Question: Rating Not Showing properly in Chrome (Ipad)
I have used asp.net defalt rating control. Its works perfectly in all browsers with no
compatibility issues. But its no doing fine in
Ipad -> Installed Chrome
Here is my CSS
'''
.Star {
background-image: url("/Images/rating/Star.gif");
height: 17px;
width: 17px;
}
'''
Below is screeshot how it looks in Ipad

thanks
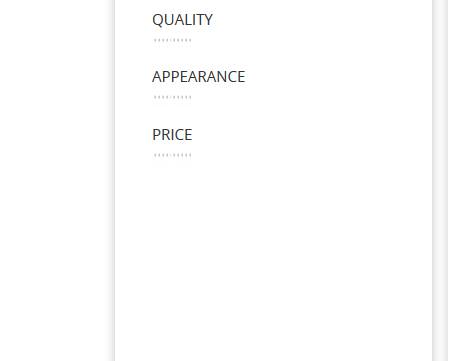
Answer: The rating control you using will be using span with height & Width i think as span element is an inline element in HTML. You can't specify a 'width' and 'height' for an inline element.So
Add 'display: inline-block;'
'''
.Star {
background-image: url("/Images/rating/Star.gif");
height: 17px;
width: 17px;
display: inline-block; /* or display block */
}
'''
I hope this will work.
good luck!